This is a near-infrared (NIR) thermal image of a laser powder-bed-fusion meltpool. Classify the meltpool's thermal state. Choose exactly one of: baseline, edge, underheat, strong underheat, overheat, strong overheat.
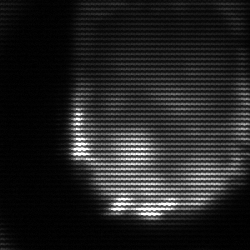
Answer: edge